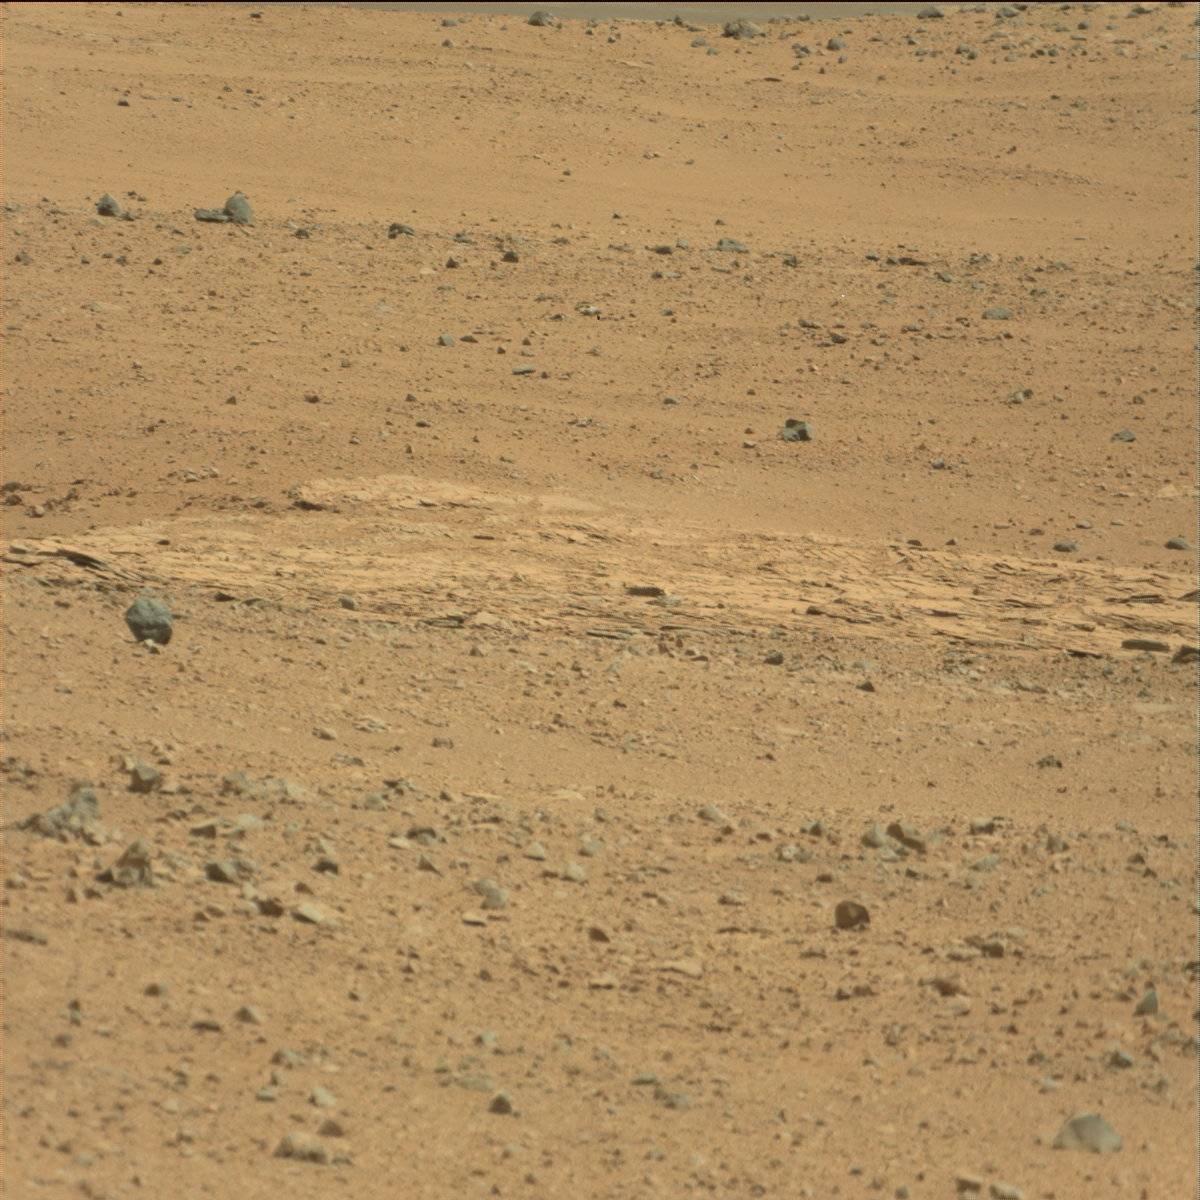
Terrain classes present: Bedrock, Rock, Sand / Soil